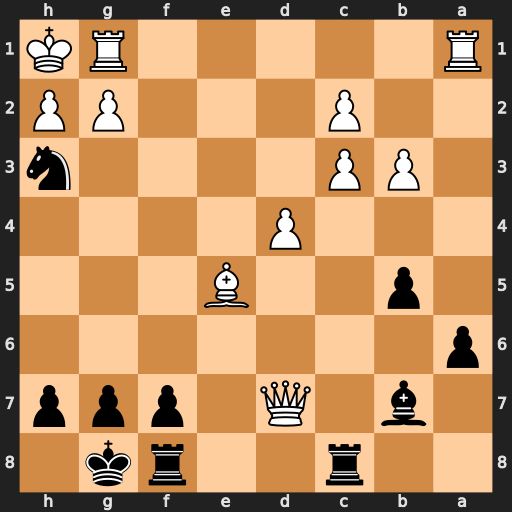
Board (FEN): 2r2rk1/1b1Q1ppp/p7/1p2B3/3P4/1PP4n/2P3PP/R5RK
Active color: b
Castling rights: -
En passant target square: -
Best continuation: Nf2#